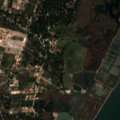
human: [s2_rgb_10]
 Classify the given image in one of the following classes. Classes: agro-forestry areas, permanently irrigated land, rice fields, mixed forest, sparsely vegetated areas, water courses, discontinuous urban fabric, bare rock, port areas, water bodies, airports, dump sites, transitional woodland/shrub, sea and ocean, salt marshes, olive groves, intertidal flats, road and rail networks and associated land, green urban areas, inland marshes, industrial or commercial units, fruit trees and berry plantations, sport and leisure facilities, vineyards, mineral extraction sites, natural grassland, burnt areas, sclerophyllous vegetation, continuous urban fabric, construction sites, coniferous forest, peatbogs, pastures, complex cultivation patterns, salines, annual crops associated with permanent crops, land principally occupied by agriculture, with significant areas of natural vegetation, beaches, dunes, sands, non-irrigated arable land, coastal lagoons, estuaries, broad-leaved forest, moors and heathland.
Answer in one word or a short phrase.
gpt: discontinuous urban fabric, complex cultivation patterns, broad-leaved forest, mixed forest, salt marshes, salines, estuaries